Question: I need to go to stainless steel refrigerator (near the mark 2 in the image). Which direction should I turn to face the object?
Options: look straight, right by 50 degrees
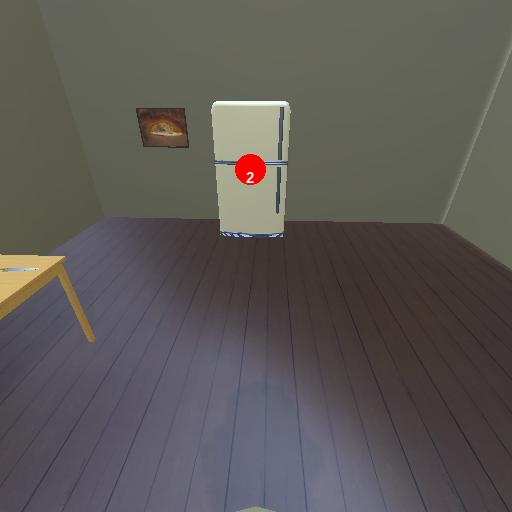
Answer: look straight